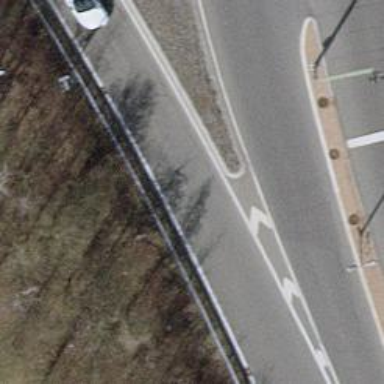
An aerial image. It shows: Asphalt motorway link.